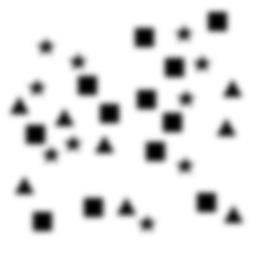
Squares: 12
Triangles: 8
Stars: 10
Total shapes: 30